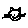
Label: cat